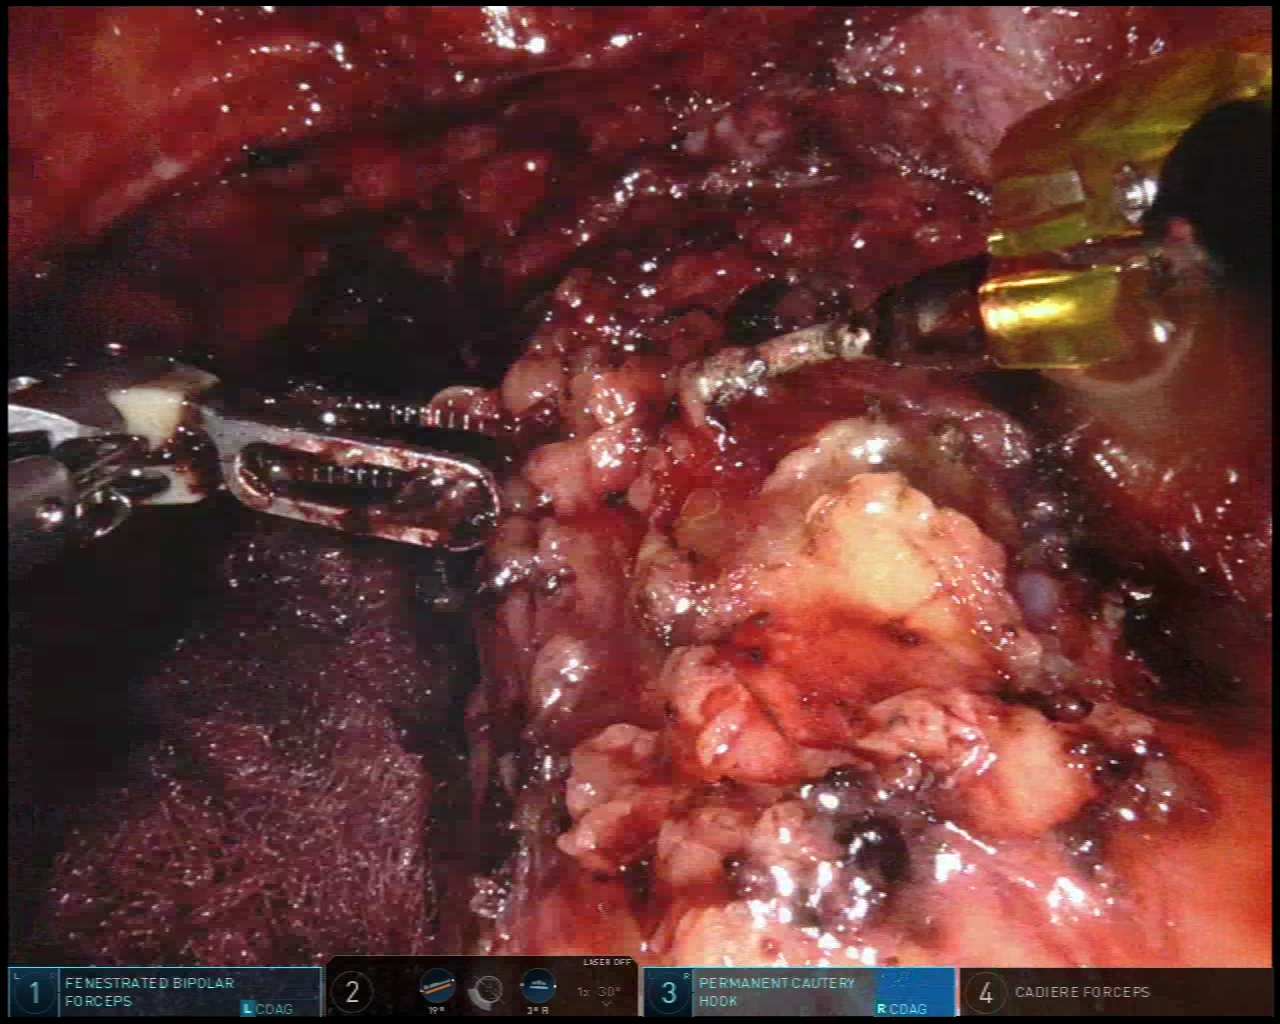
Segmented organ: vesicular_glands
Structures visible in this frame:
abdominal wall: no
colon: no
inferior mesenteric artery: no
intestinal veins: no
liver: no
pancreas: no
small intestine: no
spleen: no
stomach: no
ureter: no
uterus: no
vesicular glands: yes